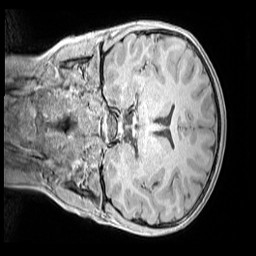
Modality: MP2RAGE
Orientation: coronal
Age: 9
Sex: male
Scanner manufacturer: siemens
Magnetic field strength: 3 T
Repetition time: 4 s
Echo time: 0.00299 s